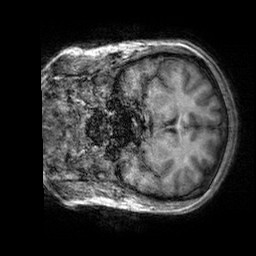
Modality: T1w
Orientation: coronal
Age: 31
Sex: female
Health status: healthy
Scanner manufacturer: siemens
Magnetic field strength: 3 T
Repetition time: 2.3 s
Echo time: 0.00303 s